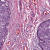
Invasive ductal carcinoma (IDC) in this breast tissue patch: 0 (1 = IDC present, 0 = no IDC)